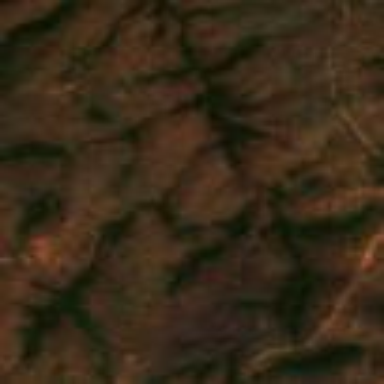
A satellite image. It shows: Forest area.